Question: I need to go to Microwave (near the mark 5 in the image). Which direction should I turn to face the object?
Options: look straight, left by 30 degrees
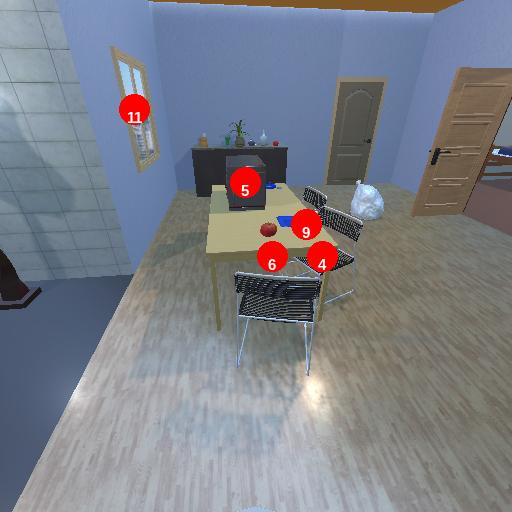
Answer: look straight